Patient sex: M
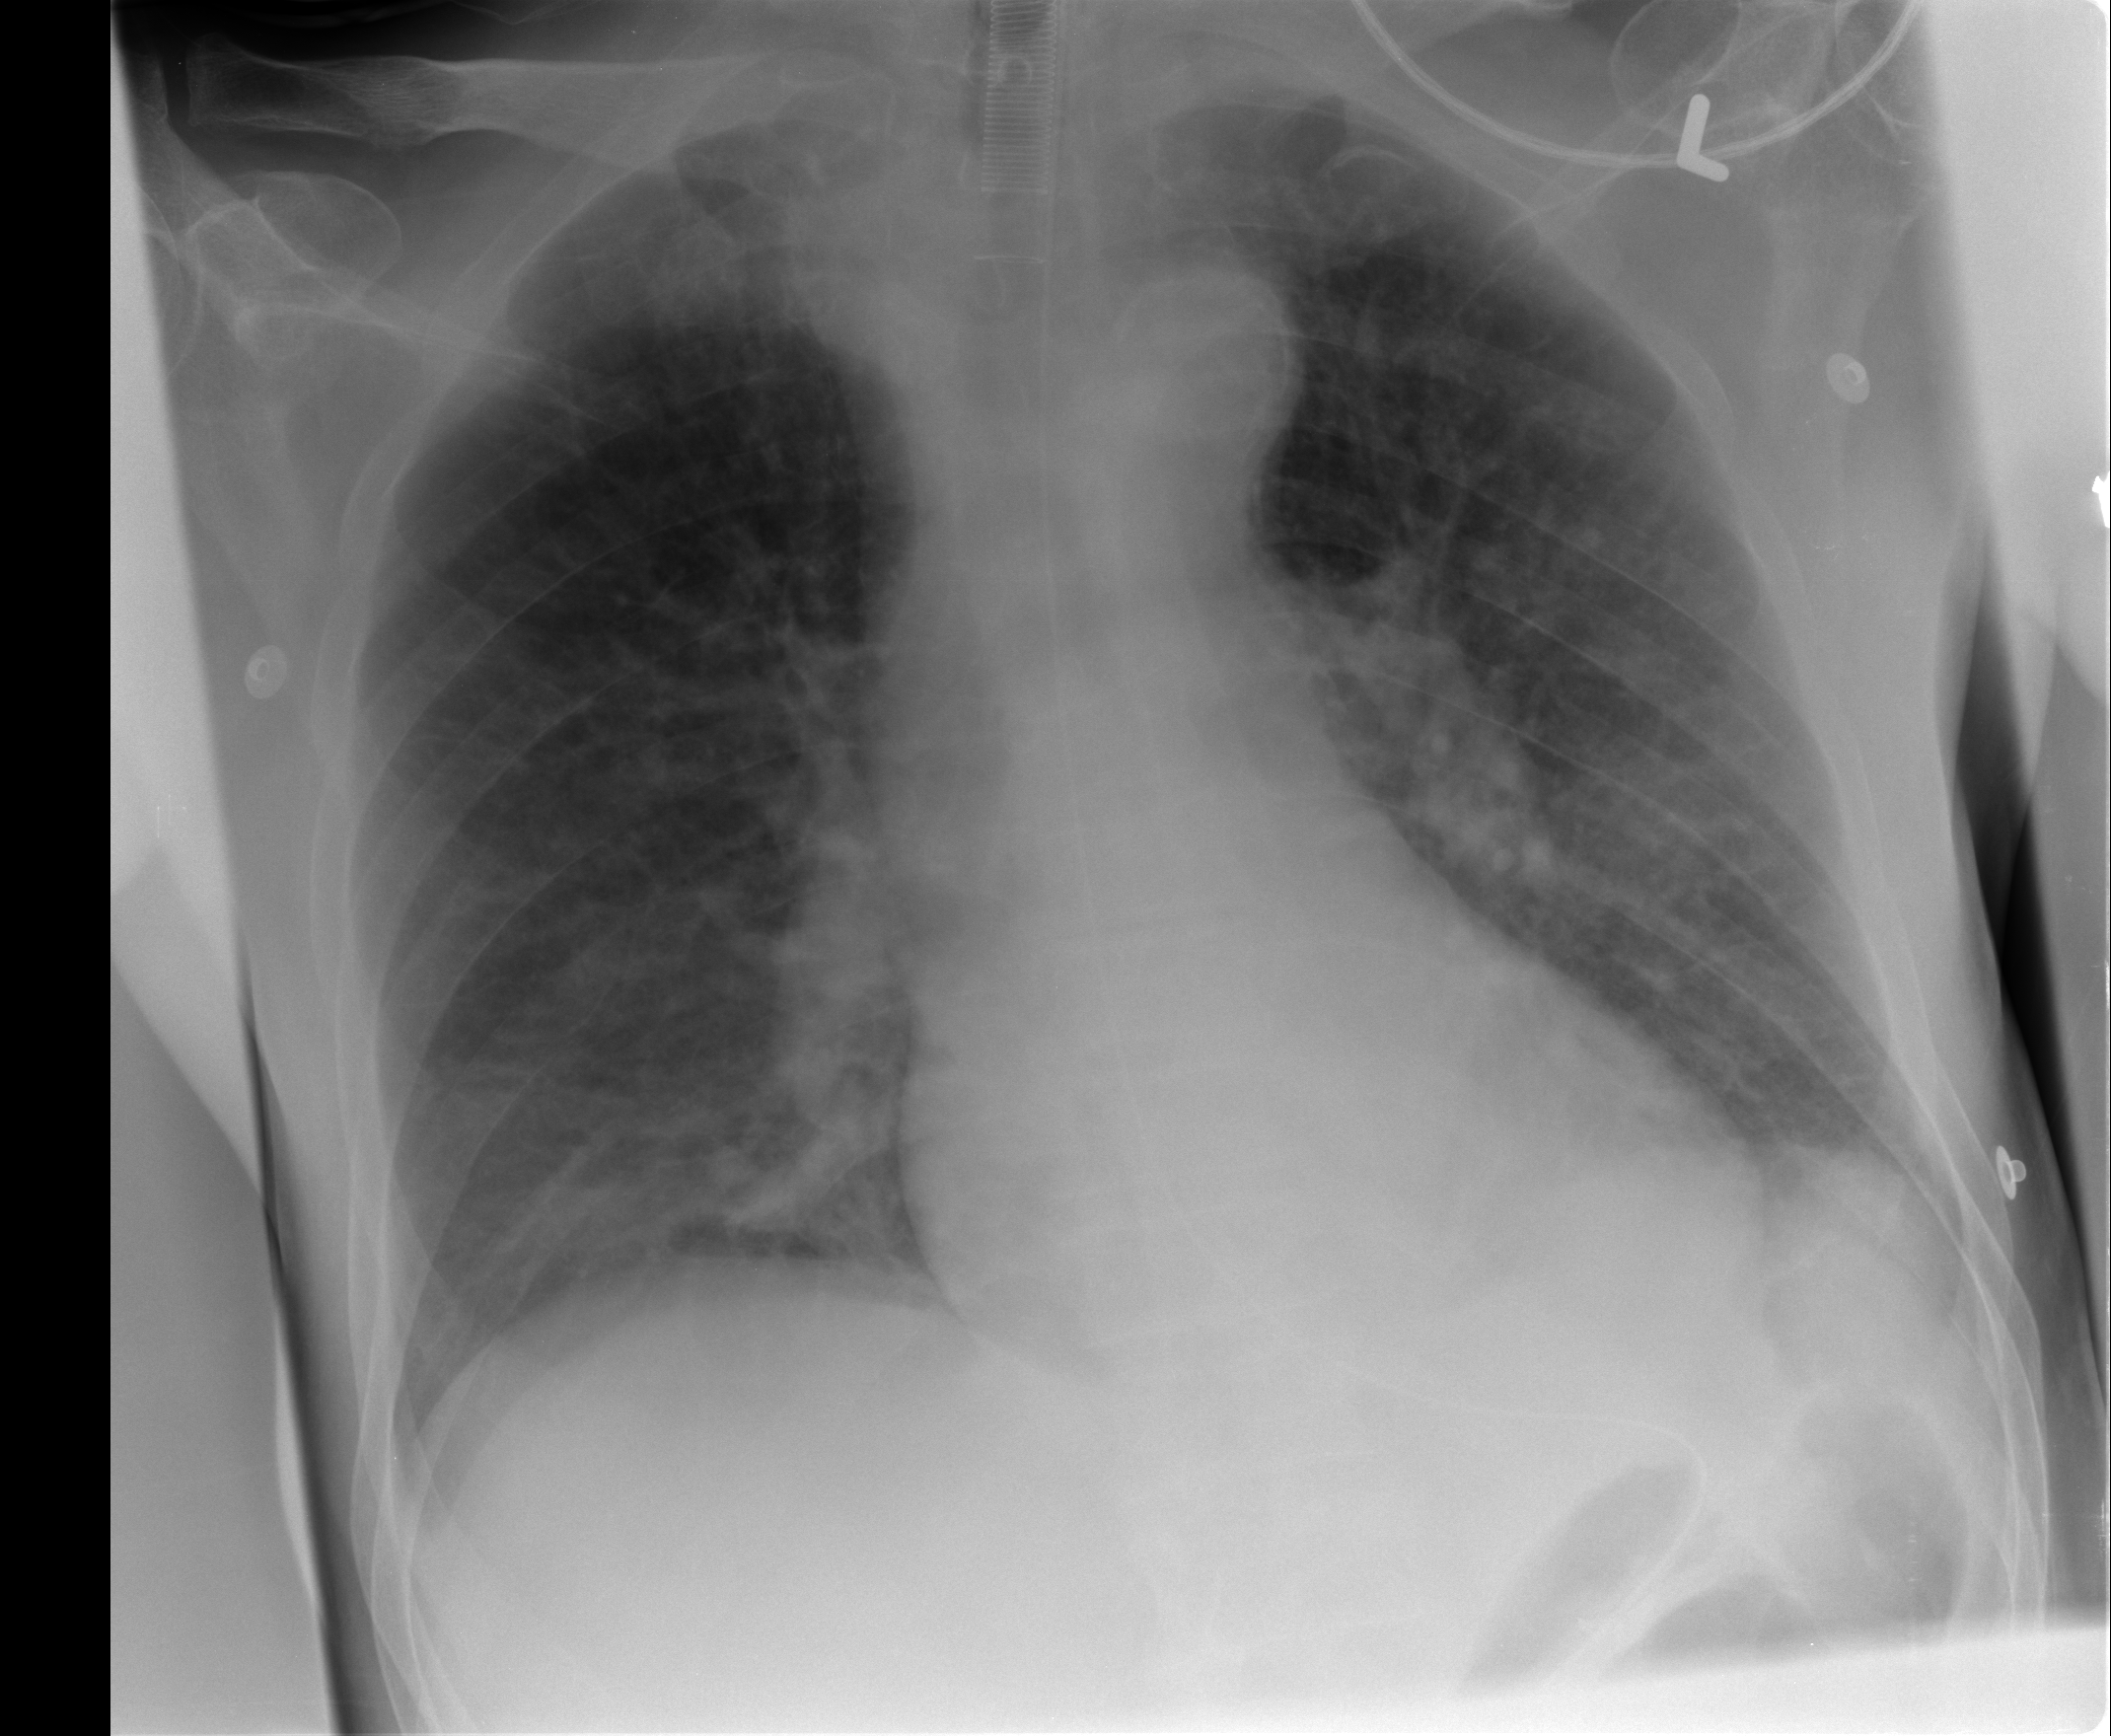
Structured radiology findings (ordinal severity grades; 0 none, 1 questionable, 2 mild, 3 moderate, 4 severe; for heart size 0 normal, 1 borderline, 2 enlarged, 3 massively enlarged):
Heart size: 1
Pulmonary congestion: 2
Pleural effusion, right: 0
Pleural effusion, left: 1
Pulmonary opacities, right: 1
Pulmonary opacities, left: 1
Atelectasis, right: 2
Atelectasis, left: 2